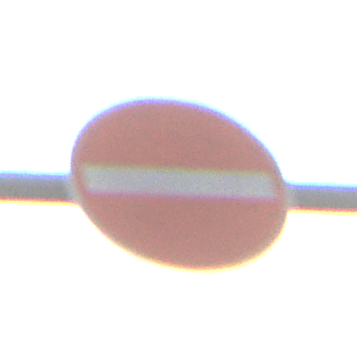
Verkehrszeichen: VerbotDerEinfahrt
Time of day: MorningAfternoon
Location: Outdoor (Nature)
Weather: PartlyCloudy
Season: Autumn
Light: Natural